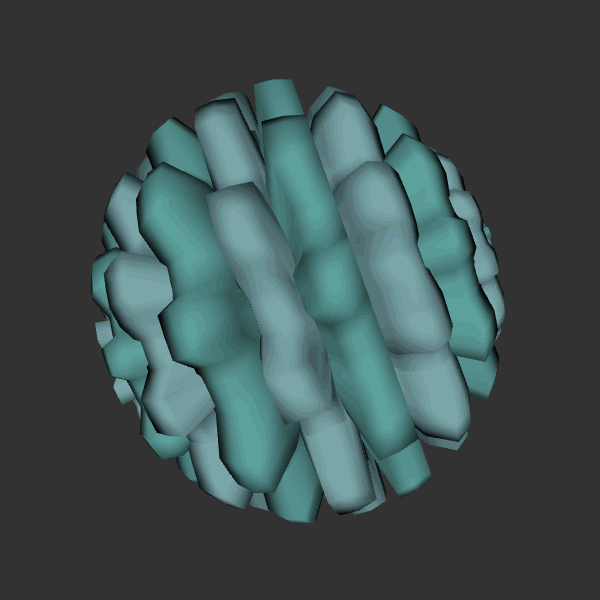
Background: dark